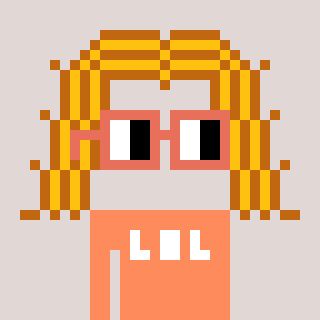
a pixel art character with square orange glasses, a hair-shaped head and a peachy-colored body on a warm background